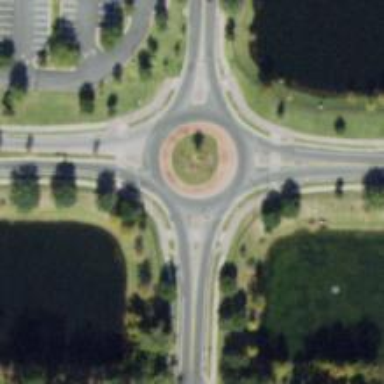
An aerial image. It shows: Tertiary road that leads to roundabout.